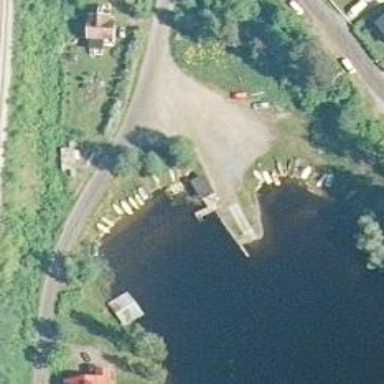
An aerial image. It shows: Swimming facility that is open seasonally in winter.